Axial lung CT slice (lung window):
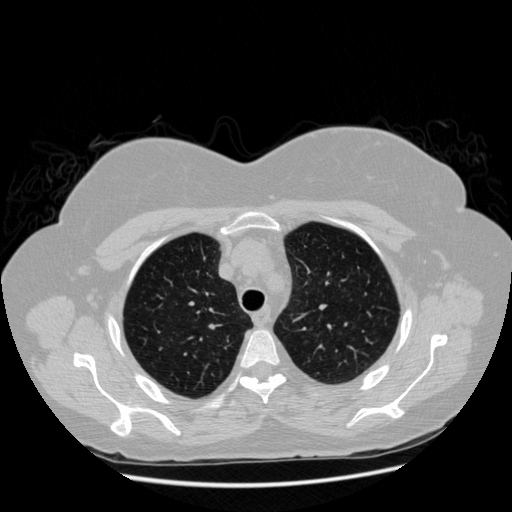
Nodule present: no